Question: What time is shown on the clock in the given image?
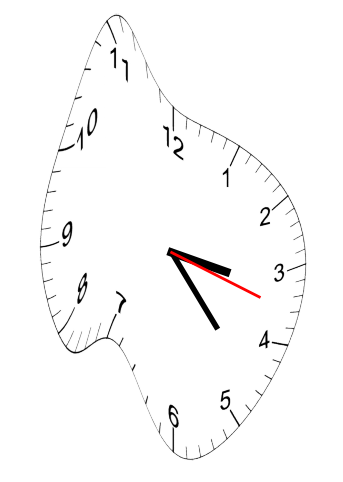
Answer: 03:23:18